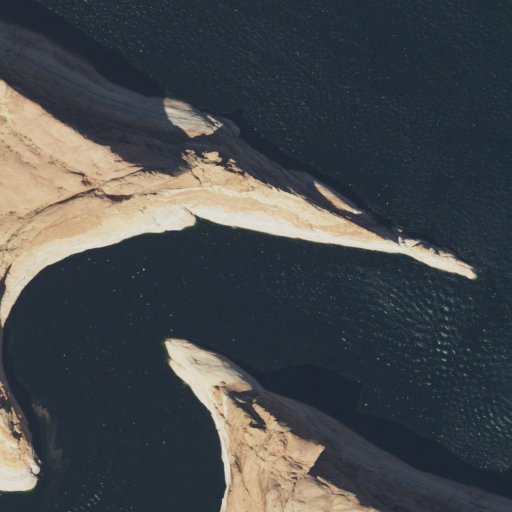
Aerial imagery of valley in Utah named Annies Canyon containing open water, shrub, barren land, and grassland